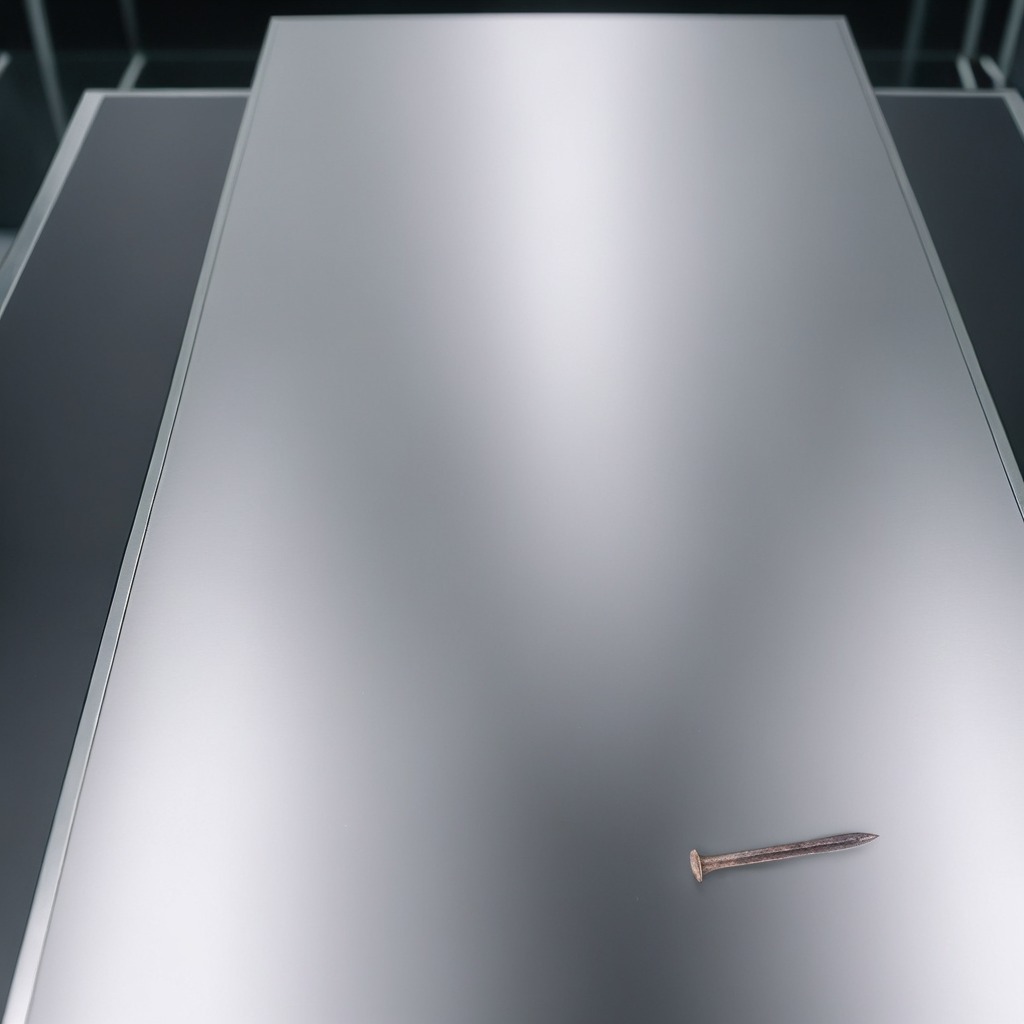
An iron nail is lying on a stainless steel table in a high-end prototyping lab.